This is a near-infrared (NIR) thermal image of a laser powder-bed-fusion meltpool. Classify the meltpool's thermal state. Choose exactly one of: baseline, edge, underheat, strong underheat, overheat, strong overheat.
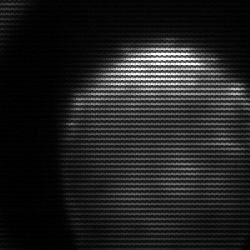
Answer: edge